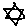
Label: star